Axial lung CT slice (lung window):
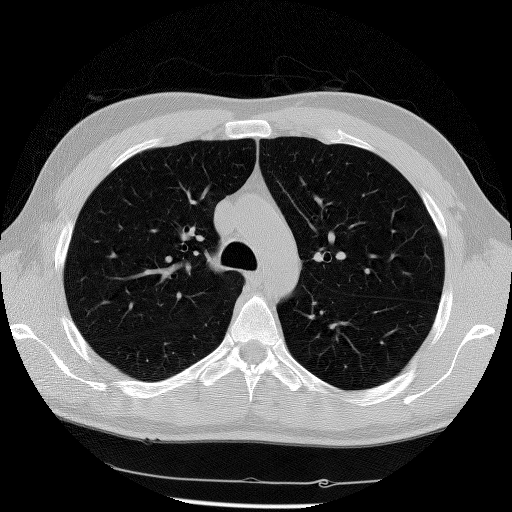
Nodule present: no